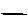
Label: line